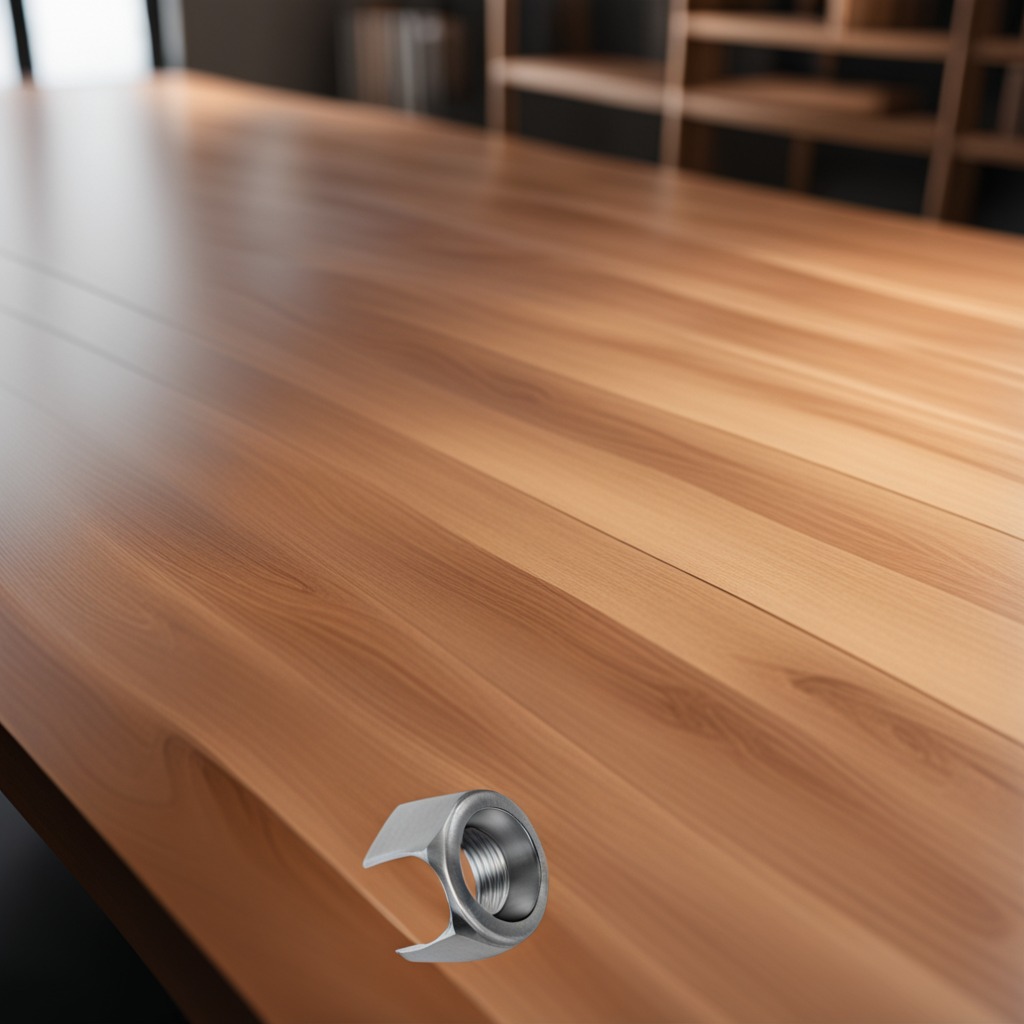
A metal nut is lying on a wooden table in a carpentry studio.